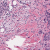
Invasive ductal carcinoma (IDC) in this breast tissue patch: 1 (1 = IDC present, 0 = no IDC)